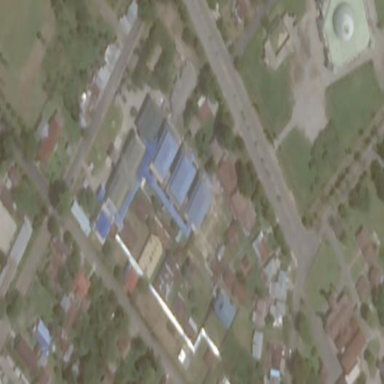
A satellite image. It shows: Healthcare facility identified as hospital.